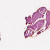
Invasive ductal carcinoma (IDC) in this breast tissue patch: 0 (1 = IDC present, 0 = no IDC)